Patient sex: M
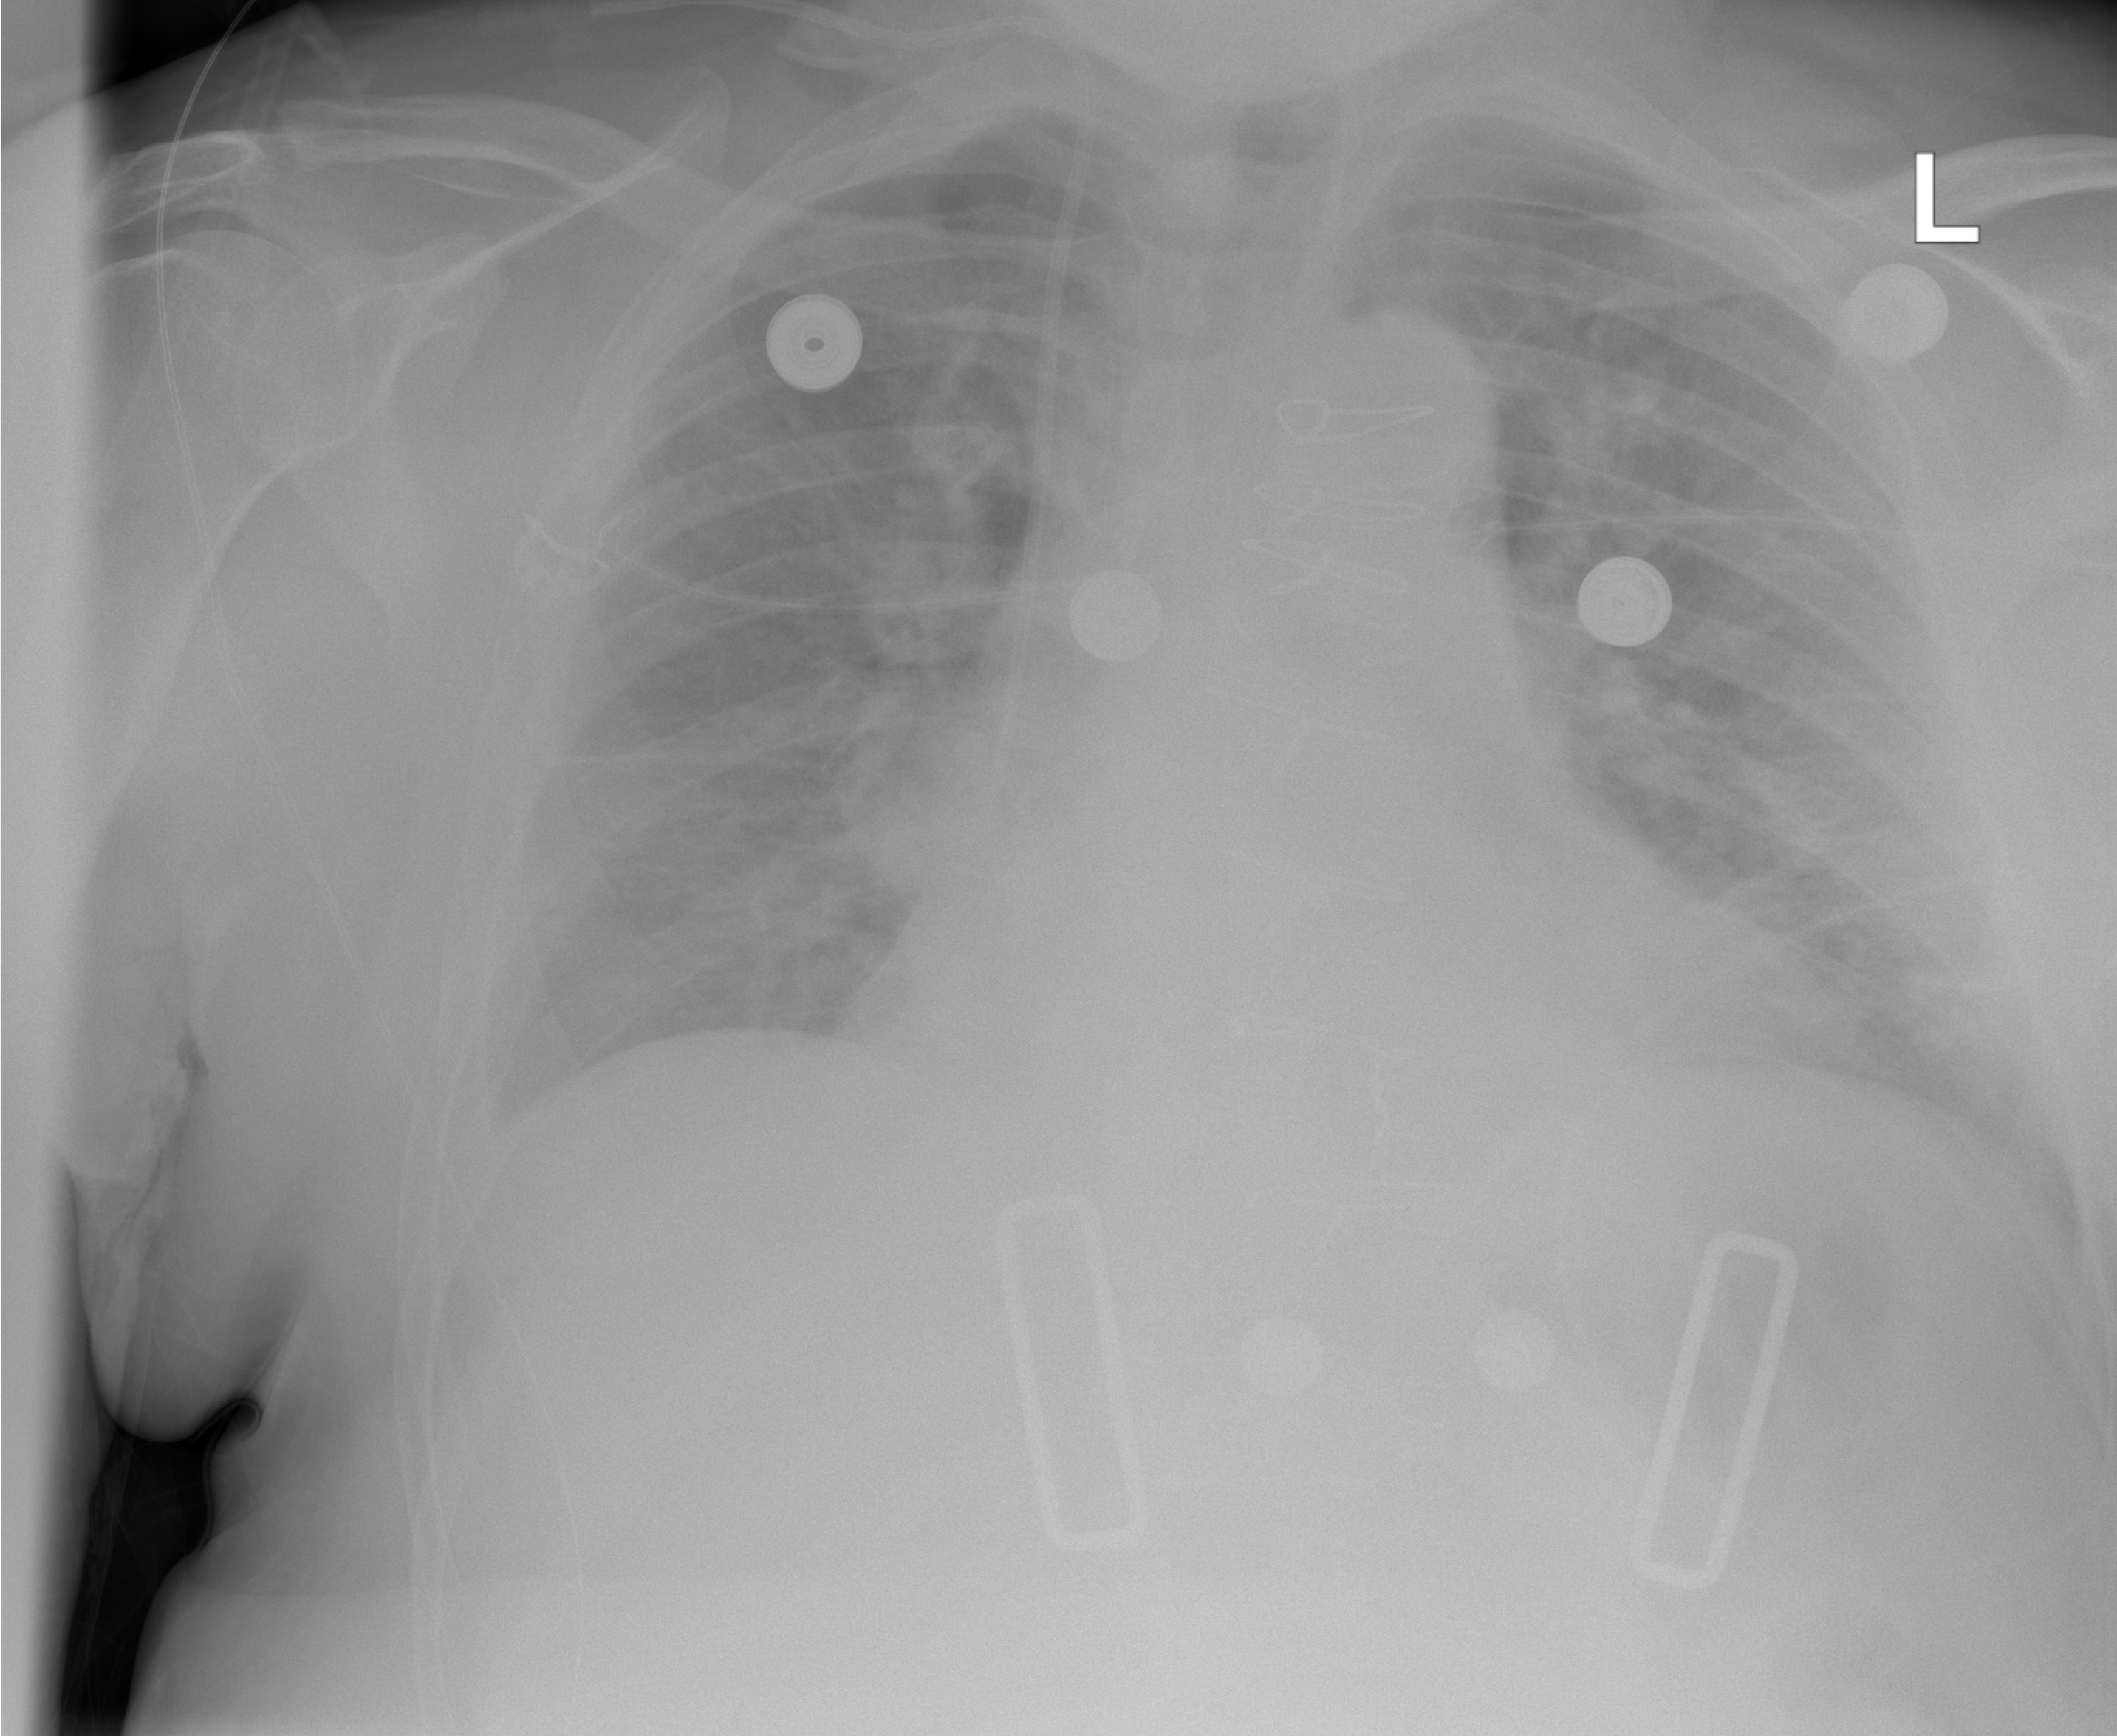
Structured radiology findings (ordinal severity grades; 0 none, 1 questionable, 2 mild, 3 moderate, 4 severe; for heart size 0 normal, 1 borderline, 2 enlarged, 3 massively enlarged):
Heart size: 0
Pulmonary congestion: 2
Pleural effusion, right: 1
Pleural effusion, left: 1
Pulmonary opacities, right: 0
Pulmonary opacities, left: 0
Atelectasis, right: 0
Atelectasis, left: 1